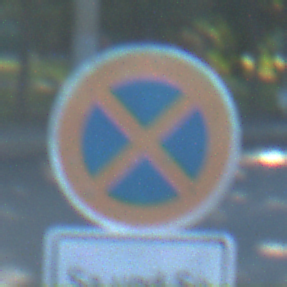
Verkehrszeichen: AbsolutesHalteverbot
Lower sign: ZeitangabenMitBeschraenkungAufWochentage8
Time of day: MorningAfternoon
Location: Outdoor (Urban)
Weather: Clear
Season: NotSpecified
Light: Natural